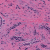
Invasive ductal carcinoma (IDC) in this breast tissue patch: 0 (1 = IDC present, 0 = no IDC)